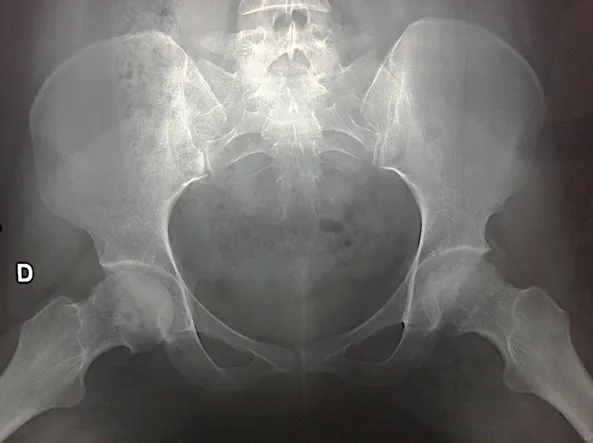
Left femoral heads subtle loss of sphericity.
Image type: radiology (x_ray)